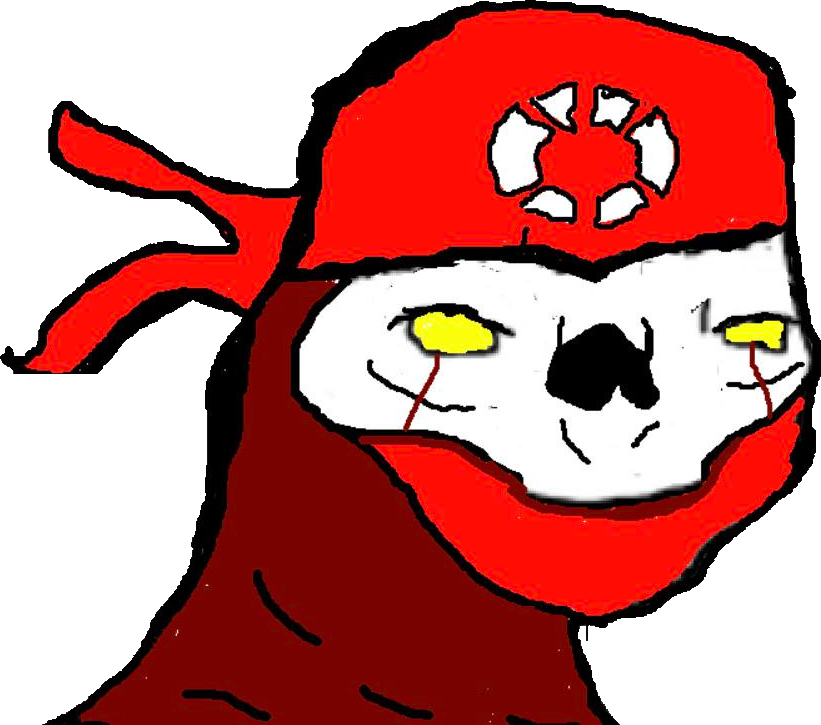
Label: 5_Zoomer